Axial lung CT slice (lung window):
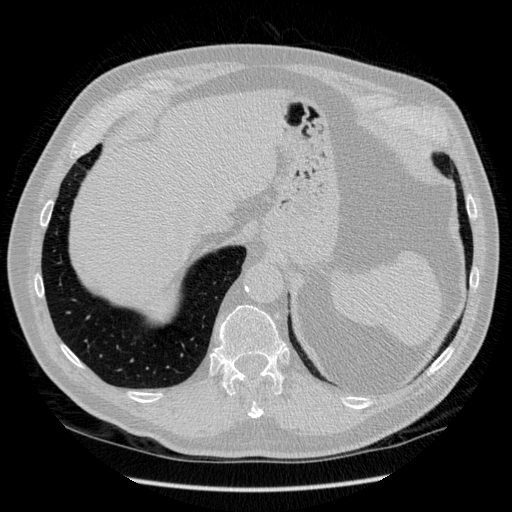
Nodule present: no